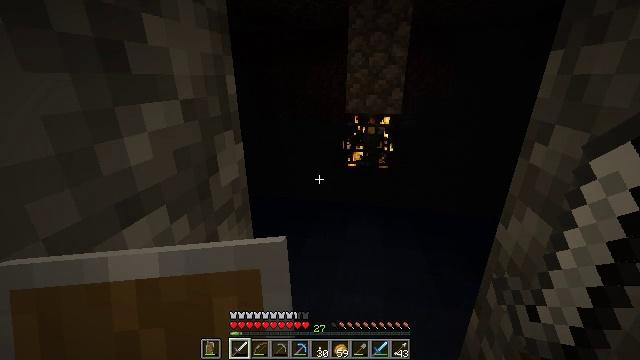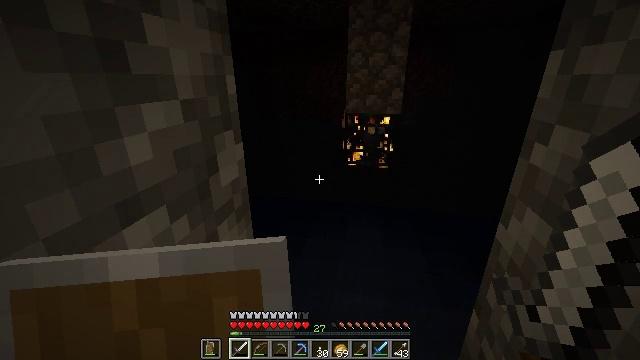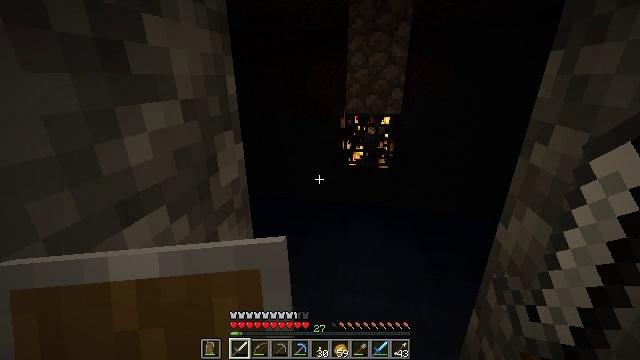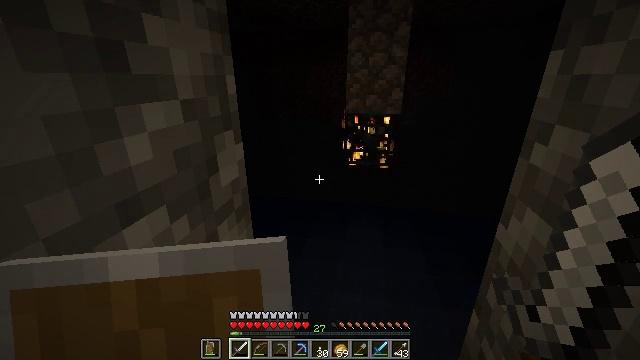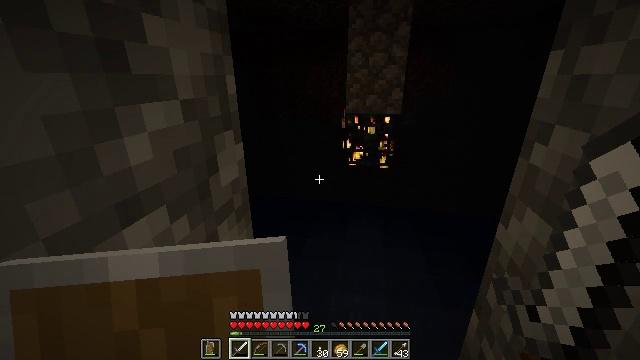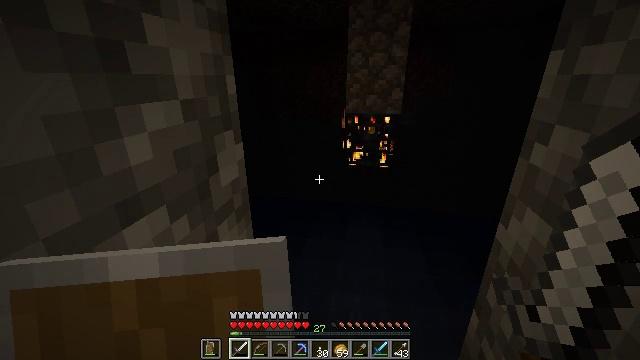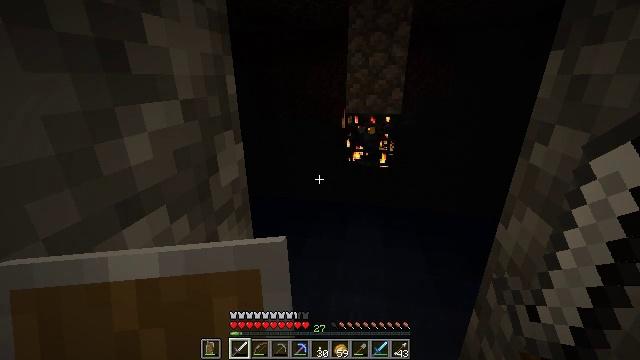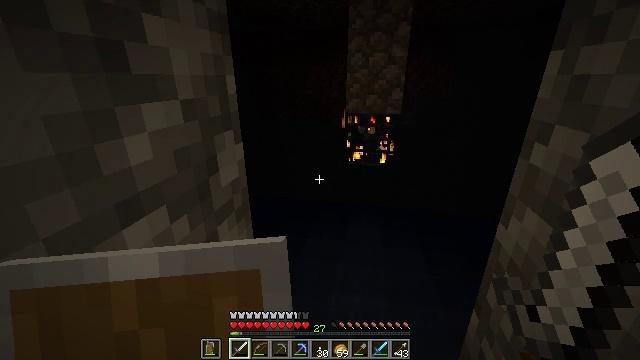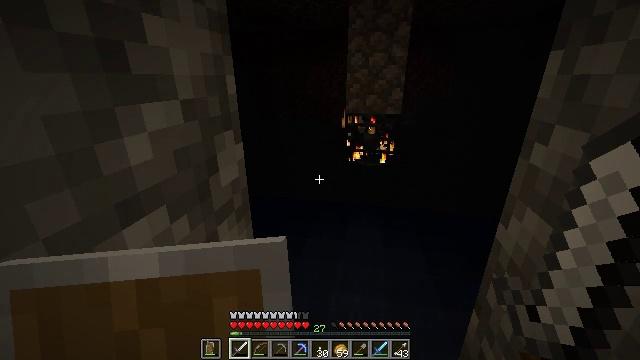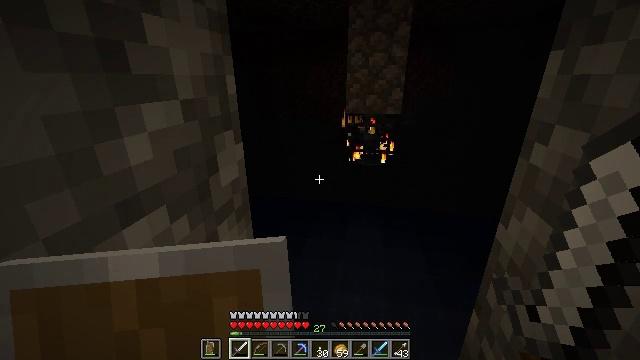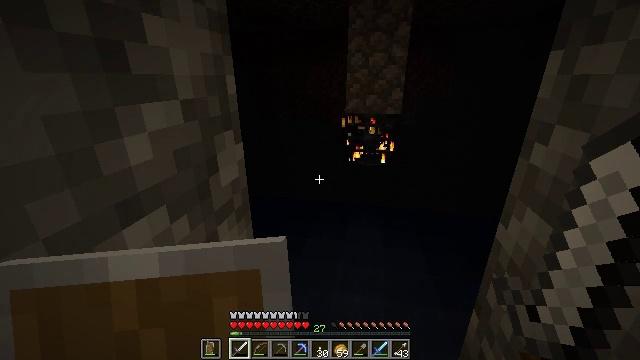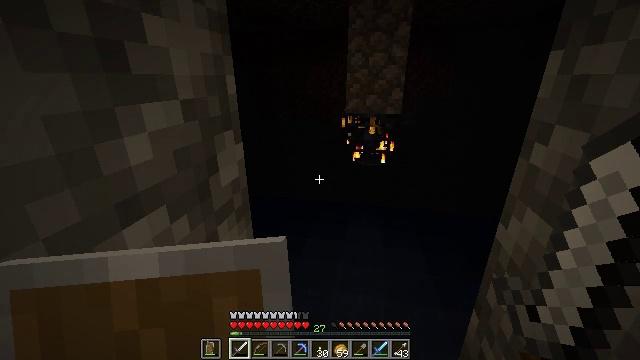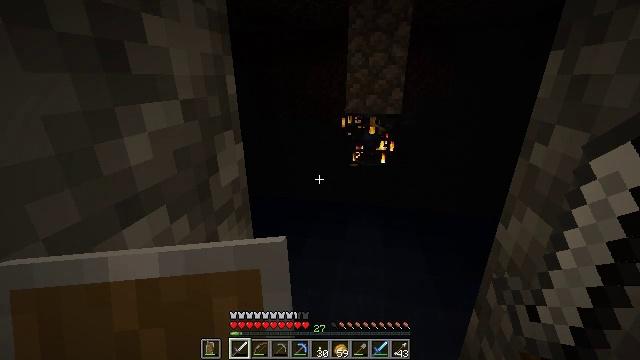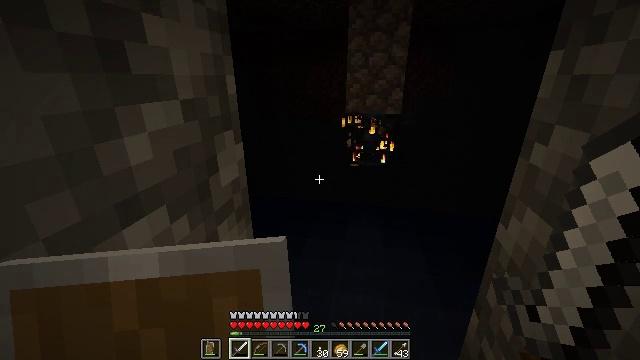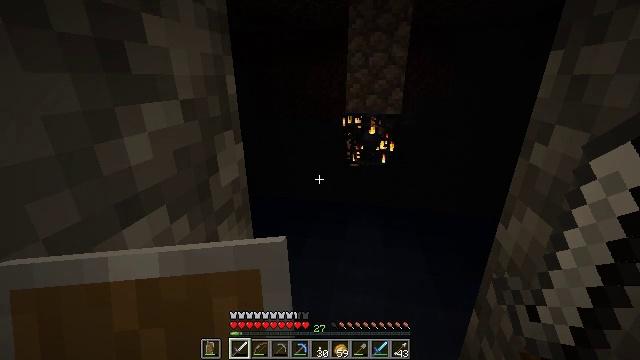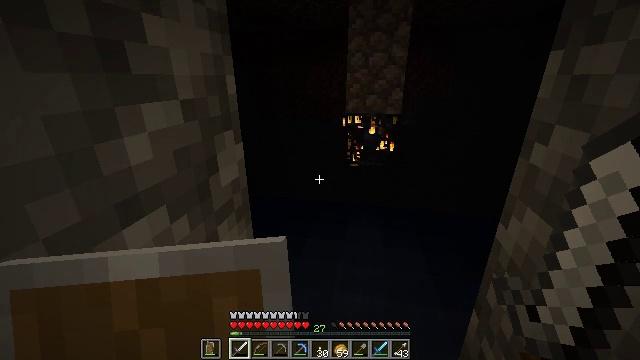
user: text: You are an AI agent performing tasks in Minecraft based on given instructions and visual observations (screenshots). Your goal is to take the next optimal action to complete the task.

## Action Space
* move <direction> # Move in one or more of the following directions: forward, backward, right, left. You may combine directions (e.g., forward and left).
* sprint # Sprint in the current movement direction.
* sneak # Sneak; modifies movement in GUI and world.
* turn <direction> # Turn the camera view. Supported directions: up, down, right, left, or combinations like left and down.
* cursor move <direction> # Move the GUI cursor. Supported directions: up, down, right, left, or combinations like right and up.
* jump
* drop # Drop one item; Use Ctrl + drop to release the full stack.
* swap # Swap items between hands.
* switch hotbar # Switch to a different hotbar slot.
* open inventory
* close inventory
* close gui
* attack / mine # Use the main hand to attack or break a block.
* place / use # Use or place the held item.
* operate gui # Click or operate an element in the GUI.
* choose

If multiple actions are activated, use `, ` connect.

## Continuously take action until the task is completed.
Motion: motion action
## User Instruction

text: Remove an iron sword from the inventory.
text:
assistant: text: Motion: no_op
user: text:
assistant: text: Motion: no_op
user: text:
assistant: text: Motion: no_op
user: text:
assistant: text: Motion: no_op
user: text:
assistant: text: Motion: no_op
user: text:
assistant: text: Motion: no_op
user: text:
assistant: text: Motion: no_op
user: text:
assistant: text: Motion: no_op
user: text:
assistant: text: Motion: no_op
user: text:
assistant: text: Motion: no_op
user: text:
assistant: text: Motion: no_op
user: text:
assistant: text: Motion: no_op
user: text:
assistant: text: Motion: no_op
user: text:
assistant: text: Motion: no_op
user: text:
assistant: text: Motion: no_op
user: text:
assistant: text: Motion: no_op
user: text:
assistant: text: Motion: no_op
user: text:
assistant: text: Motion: no_op
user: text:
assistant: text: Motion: no_op
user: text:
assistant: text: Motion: no_op
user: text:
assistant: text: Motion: no_op
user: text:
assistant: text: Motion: no_op
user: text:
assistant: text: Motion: no_op
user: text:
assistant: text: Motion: no_op
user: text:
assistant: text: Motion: no_op
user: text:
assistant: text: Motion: no_op
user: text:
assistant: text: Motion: no_op
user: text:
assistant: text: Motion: no_op
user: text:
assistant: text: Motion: no_op
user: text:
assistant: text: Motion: no_op